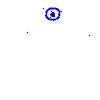
Particle: pion